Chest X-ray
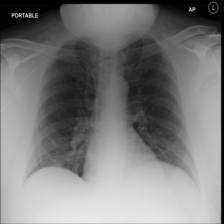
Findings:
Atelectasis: negative
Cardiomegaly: negative
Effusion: negative
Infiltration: negative
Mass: negative
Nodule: negative
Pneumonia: negative
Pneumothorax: negative
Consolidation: negative
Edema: negative
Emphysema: negative
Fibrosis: negative
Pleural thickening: negative
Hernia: negative